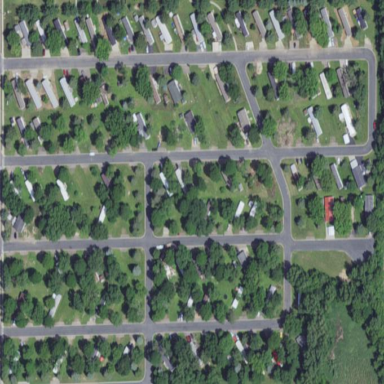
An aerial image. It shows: Residential area designated as trailer park.